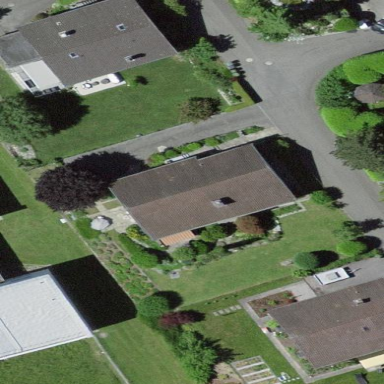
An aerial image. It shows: Residential building.